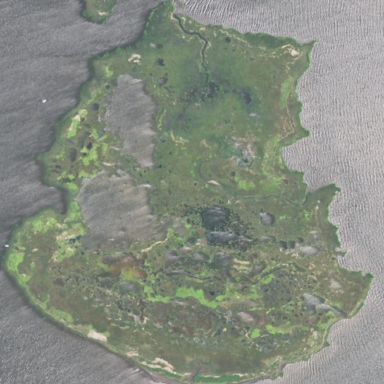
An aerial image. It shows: Islet within marsh wetland area.